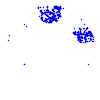
Particle: kaon